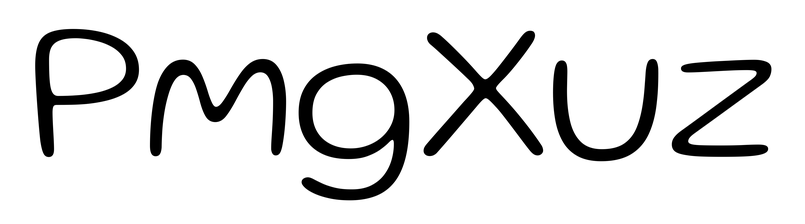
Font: Gluten_ExtraLight